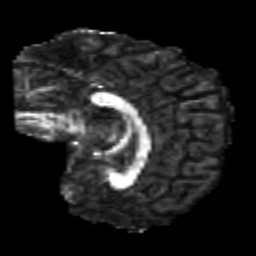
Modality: FA
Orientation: sagittal
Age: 24
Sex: male
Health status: healthy
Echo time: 0.074 s